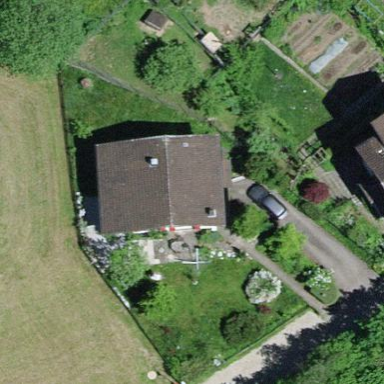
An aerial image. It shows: Detached building with gabled roof.